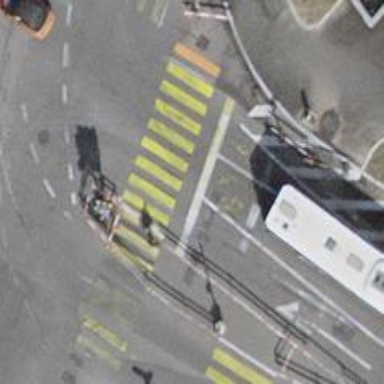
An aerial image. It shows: Road crossing with traffic signals.